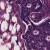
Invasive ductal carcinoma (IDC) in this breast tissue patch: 0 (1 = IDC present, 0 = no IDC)